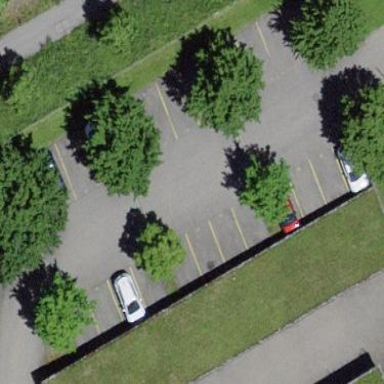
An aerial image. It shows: Parking area with surface.